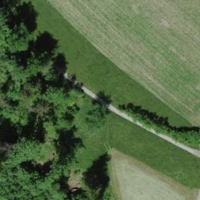
EUNIS habitat code: 25
Species observed at this site:
Equisetum telmateia
Veronica persica
Parus major
Bellis perennis
Garrulus glandarius
Columba livia
Prunus avium